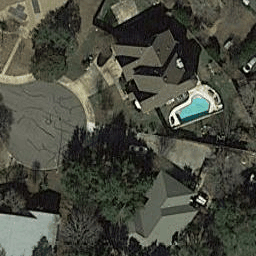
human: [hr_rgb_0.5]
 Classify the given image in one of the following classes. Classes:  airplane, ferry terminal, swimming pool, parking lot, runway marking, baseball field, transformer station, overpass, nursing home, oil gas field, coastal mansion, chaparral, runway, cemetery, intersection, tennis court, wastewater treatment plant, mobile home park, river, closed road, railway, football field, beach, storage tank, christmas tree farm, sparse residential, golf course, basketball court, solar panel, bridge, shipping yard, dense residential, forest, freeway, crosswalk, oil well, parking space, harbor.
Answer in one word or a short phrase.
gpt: closed road